Question:
How do I move the "delete" anchor tag down so it lines up better with the rest of the controls on this line?
Below is my HTML:
'''
<strong><em>Items with an individual value less than $500 should be scheduled below.</em></strong>
<div class="dialogSection">
<div style="float:left" class="first">
<label for="unscheduledDescription" style="display:inline-block">
Description of Equipment
</label>
<input id="unscheduledDescription" type="text" data-bind="value: coverage.unscheduledDescription" class="input input-lg" style="margin: 6px; padding: 5px;" />
</div>
<div style="float:left" class="first">
<label for="unscheduledLimit" style="display:inline-block">
Limit
</label>
<input id="unscheduledLimit" type="text" data-bind="value: coverage.unscheduledLimit" class="input input-number" style="margin: 6px; padding: 5px;" />
</div>
<div>
<a href="#" data-bind="click: deleteUnscheduledCmd, clickBubble: false">
delete
</a>
</div>
</div>
'''
Thanks for your help.
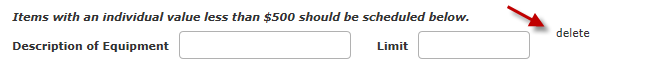
Answer: As I see that the '<a>'is wrapped with a div , just add an id to the div and apply some styling:
'''
<div id = "del">
<a href="#" data-bind="click: deleteUnscheduledCmd, clickBubble: false">
delete
</a>
</div>
'''
CSS:
'''
#del{
padding-top:10px;
}
'''
Working fiddle:<URL>